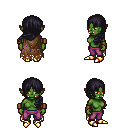
a pixel art fantasy rpg character, female body template, orc, green skin, brown tattered cape, magenta pants, raven left-swept hairstyle, leather bracers, gold boots, four views (front, back, left, right), 2x2 character sprite sheet, small pixel art, hard edges, no anti-aliasing